Question: How do I suppress the dialog that says "Visual Basic macros will be removed if you save the file in this format. Are you sure you want to use this format?" (see picture below).
Essentially, I'm trying to use a macro to save a .xlsm file as an .xslx file?. I've tried all the dialog suppression code I can find and it isn't working.
Here's my code:
'''
Private Sub SaveWithNoMacros()
Application.ScreenUpdating = False
Application.DisplayAlerts = False
Application.EnableEvents = False
ActiveWorkbook.SaveAs Filename:="Clean Workbook With No Macros.xlsx", _
FileFormat:=xlOpenXMLWorkbook, CreateBackup:=False
Application.EnableEvents = True
Application.DisplayAlerts = True
Application.ScreenUpdating = True
End Sub
'''
Here's the dialog:

As you might imagine, I need to convert a lot of workbooks and would prefer not to do this manually.
-D.
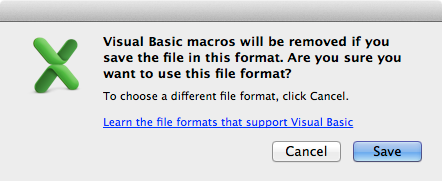
Answer: 'Application.DisplayAlerts = False' is the correct statement to disable this dialog. But, as you have experienced, this does not work on Excel 2011. Sadly, there is no way to get around this when you use Excel 2011. Were you using any other version (on a PC) it would have worked just fine.